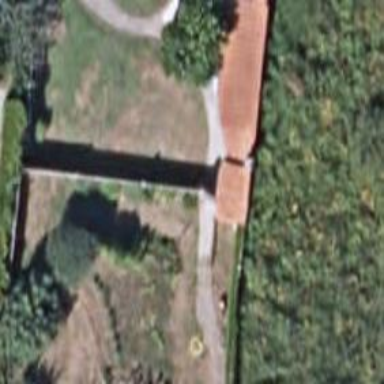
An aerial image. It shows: Fence.